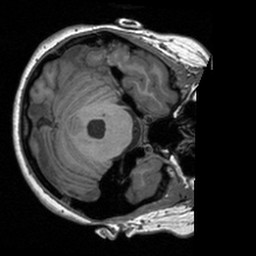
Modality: T1w
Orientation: axial
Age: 18
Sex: female
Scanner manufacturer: siemens
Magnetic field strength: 3 T
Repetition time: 1.9 s
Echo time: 0.00226 s